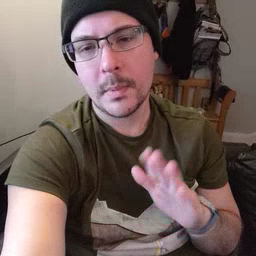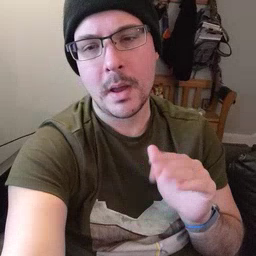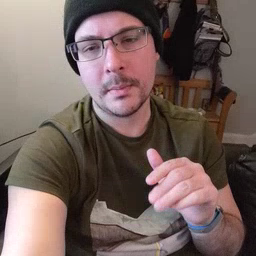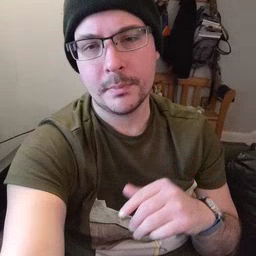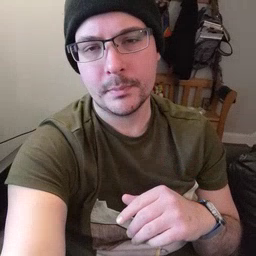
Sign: bye